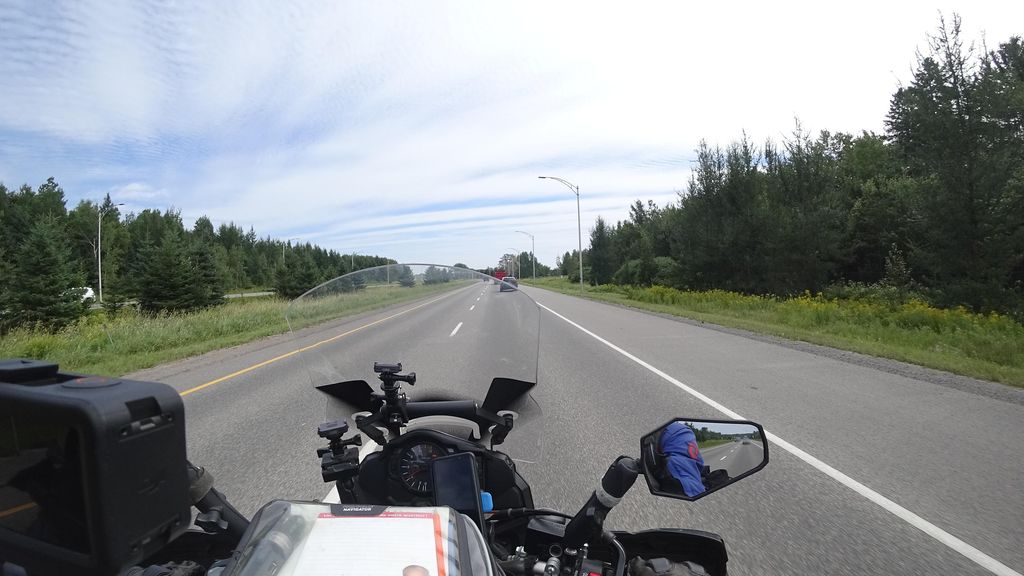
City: quebec_city